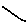
Label: line